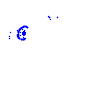
Particle: proton